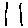
Label: line